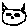
Label: cat